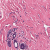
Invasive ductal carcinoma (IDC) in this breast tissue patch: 0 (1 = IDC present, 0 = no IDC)